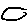
Label: bird